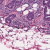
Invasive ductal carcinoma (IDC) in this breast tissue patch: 1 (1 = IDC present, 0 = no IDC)